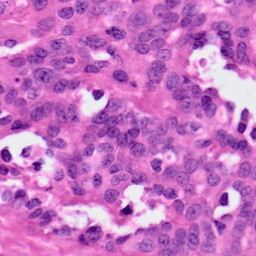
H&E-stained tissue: Ovarian